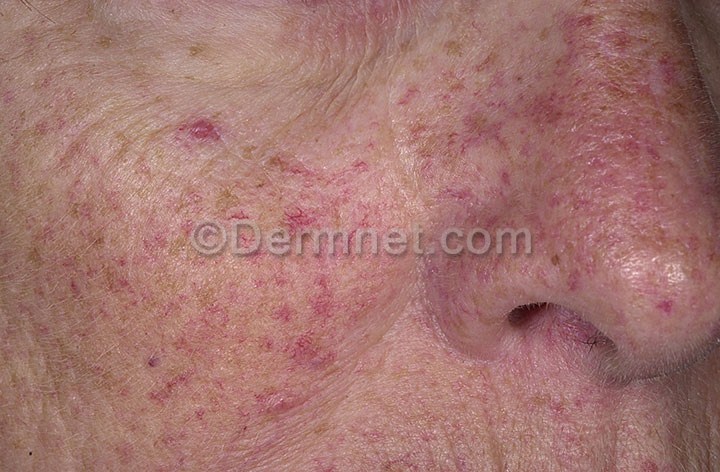
Disease: Vascular Tumors